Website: macys
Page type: customer-info-address
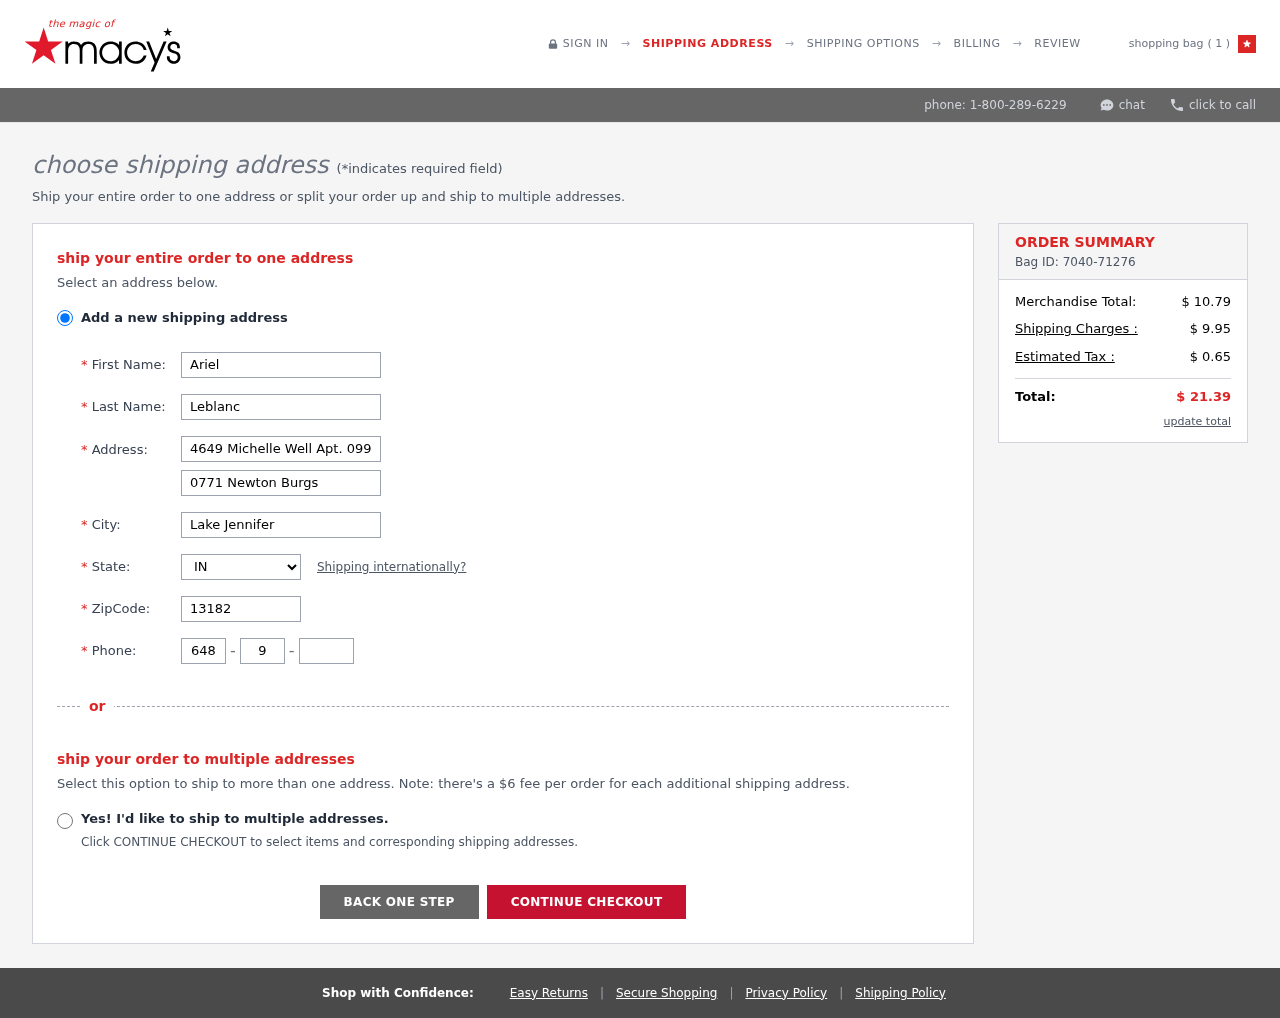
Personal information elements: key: PII_CITY
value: Lake Jennifer
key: PII_FIRSTNAME
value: Ariel
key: PII_LASTNAME
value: Leblanc
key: PII_PHONE_AREA
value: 648
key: PII_PHONE_PREFIX
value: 968
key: PII_PHONE_SUFFIX
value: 7932
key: PII_POSTCODE
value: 13182
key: PII_STATE_ABBR
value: IN
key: PII_STREET
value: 4649 Michelle Well Apt. 099
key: PII_STREET2
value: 0771 Newton Burgs
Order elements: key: ORDER_NUM_ITEMS
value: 1
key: ORDER_ID
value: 7040-71276
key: ORDER_SUBTOTAL
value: $ 10.79
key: ORDER_SHIPPING_COST
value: $ 9.95
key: ORDER_TAX
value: $ 0.65
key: ORDER_TOTAL
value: $ 21.39